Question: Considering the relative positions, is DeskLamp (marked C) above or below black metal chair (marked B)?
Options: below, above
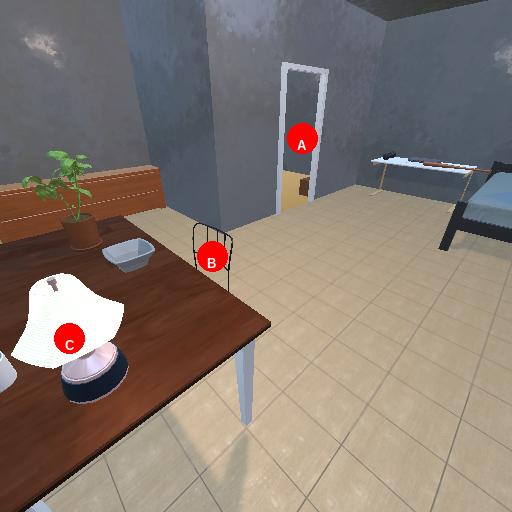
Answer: below